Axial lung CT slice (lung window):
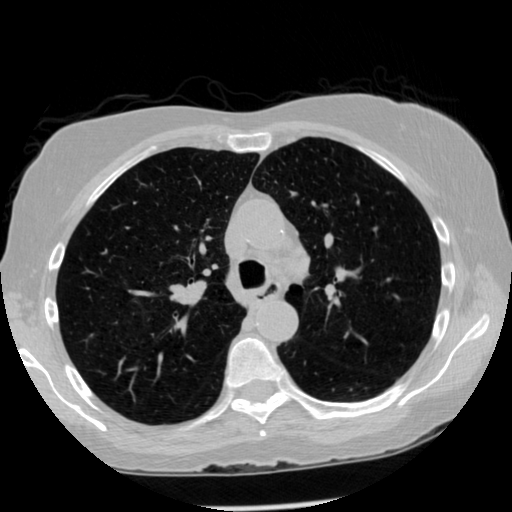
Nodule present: no